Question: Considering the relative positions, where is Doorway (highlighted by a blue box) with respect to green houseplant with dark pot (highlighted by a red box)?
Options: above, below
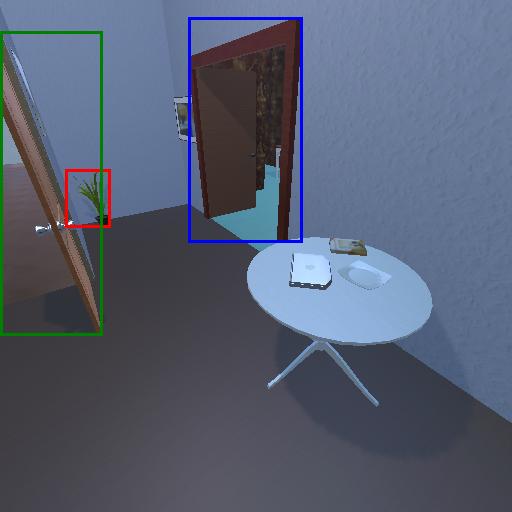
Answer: above